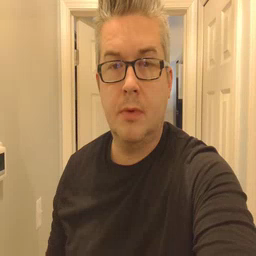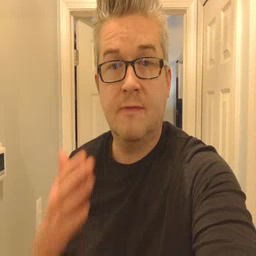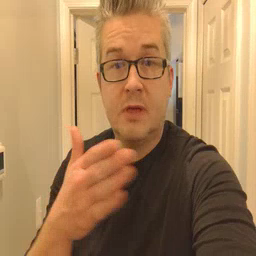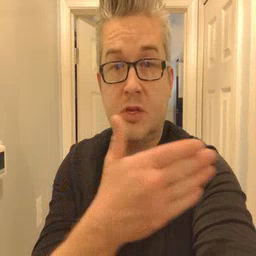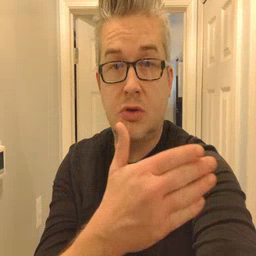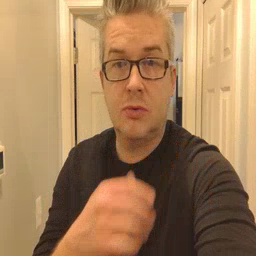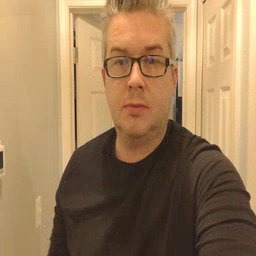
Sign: fish